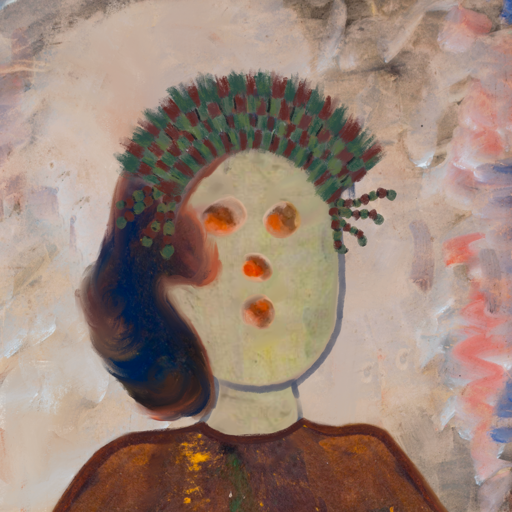
Background: Roy_Bahadur, Head And Neck Front: Hill_Girl, Face Front: Rupkatha, Bust: Comrade, Hair Front: Mother_And_Son_Son, Head Accessory: After_Raid_Crown, Second Necklace: Blank, Necklace: Blank, Baby: Blank